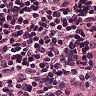
Metastatic tissue present: yes